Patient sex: F
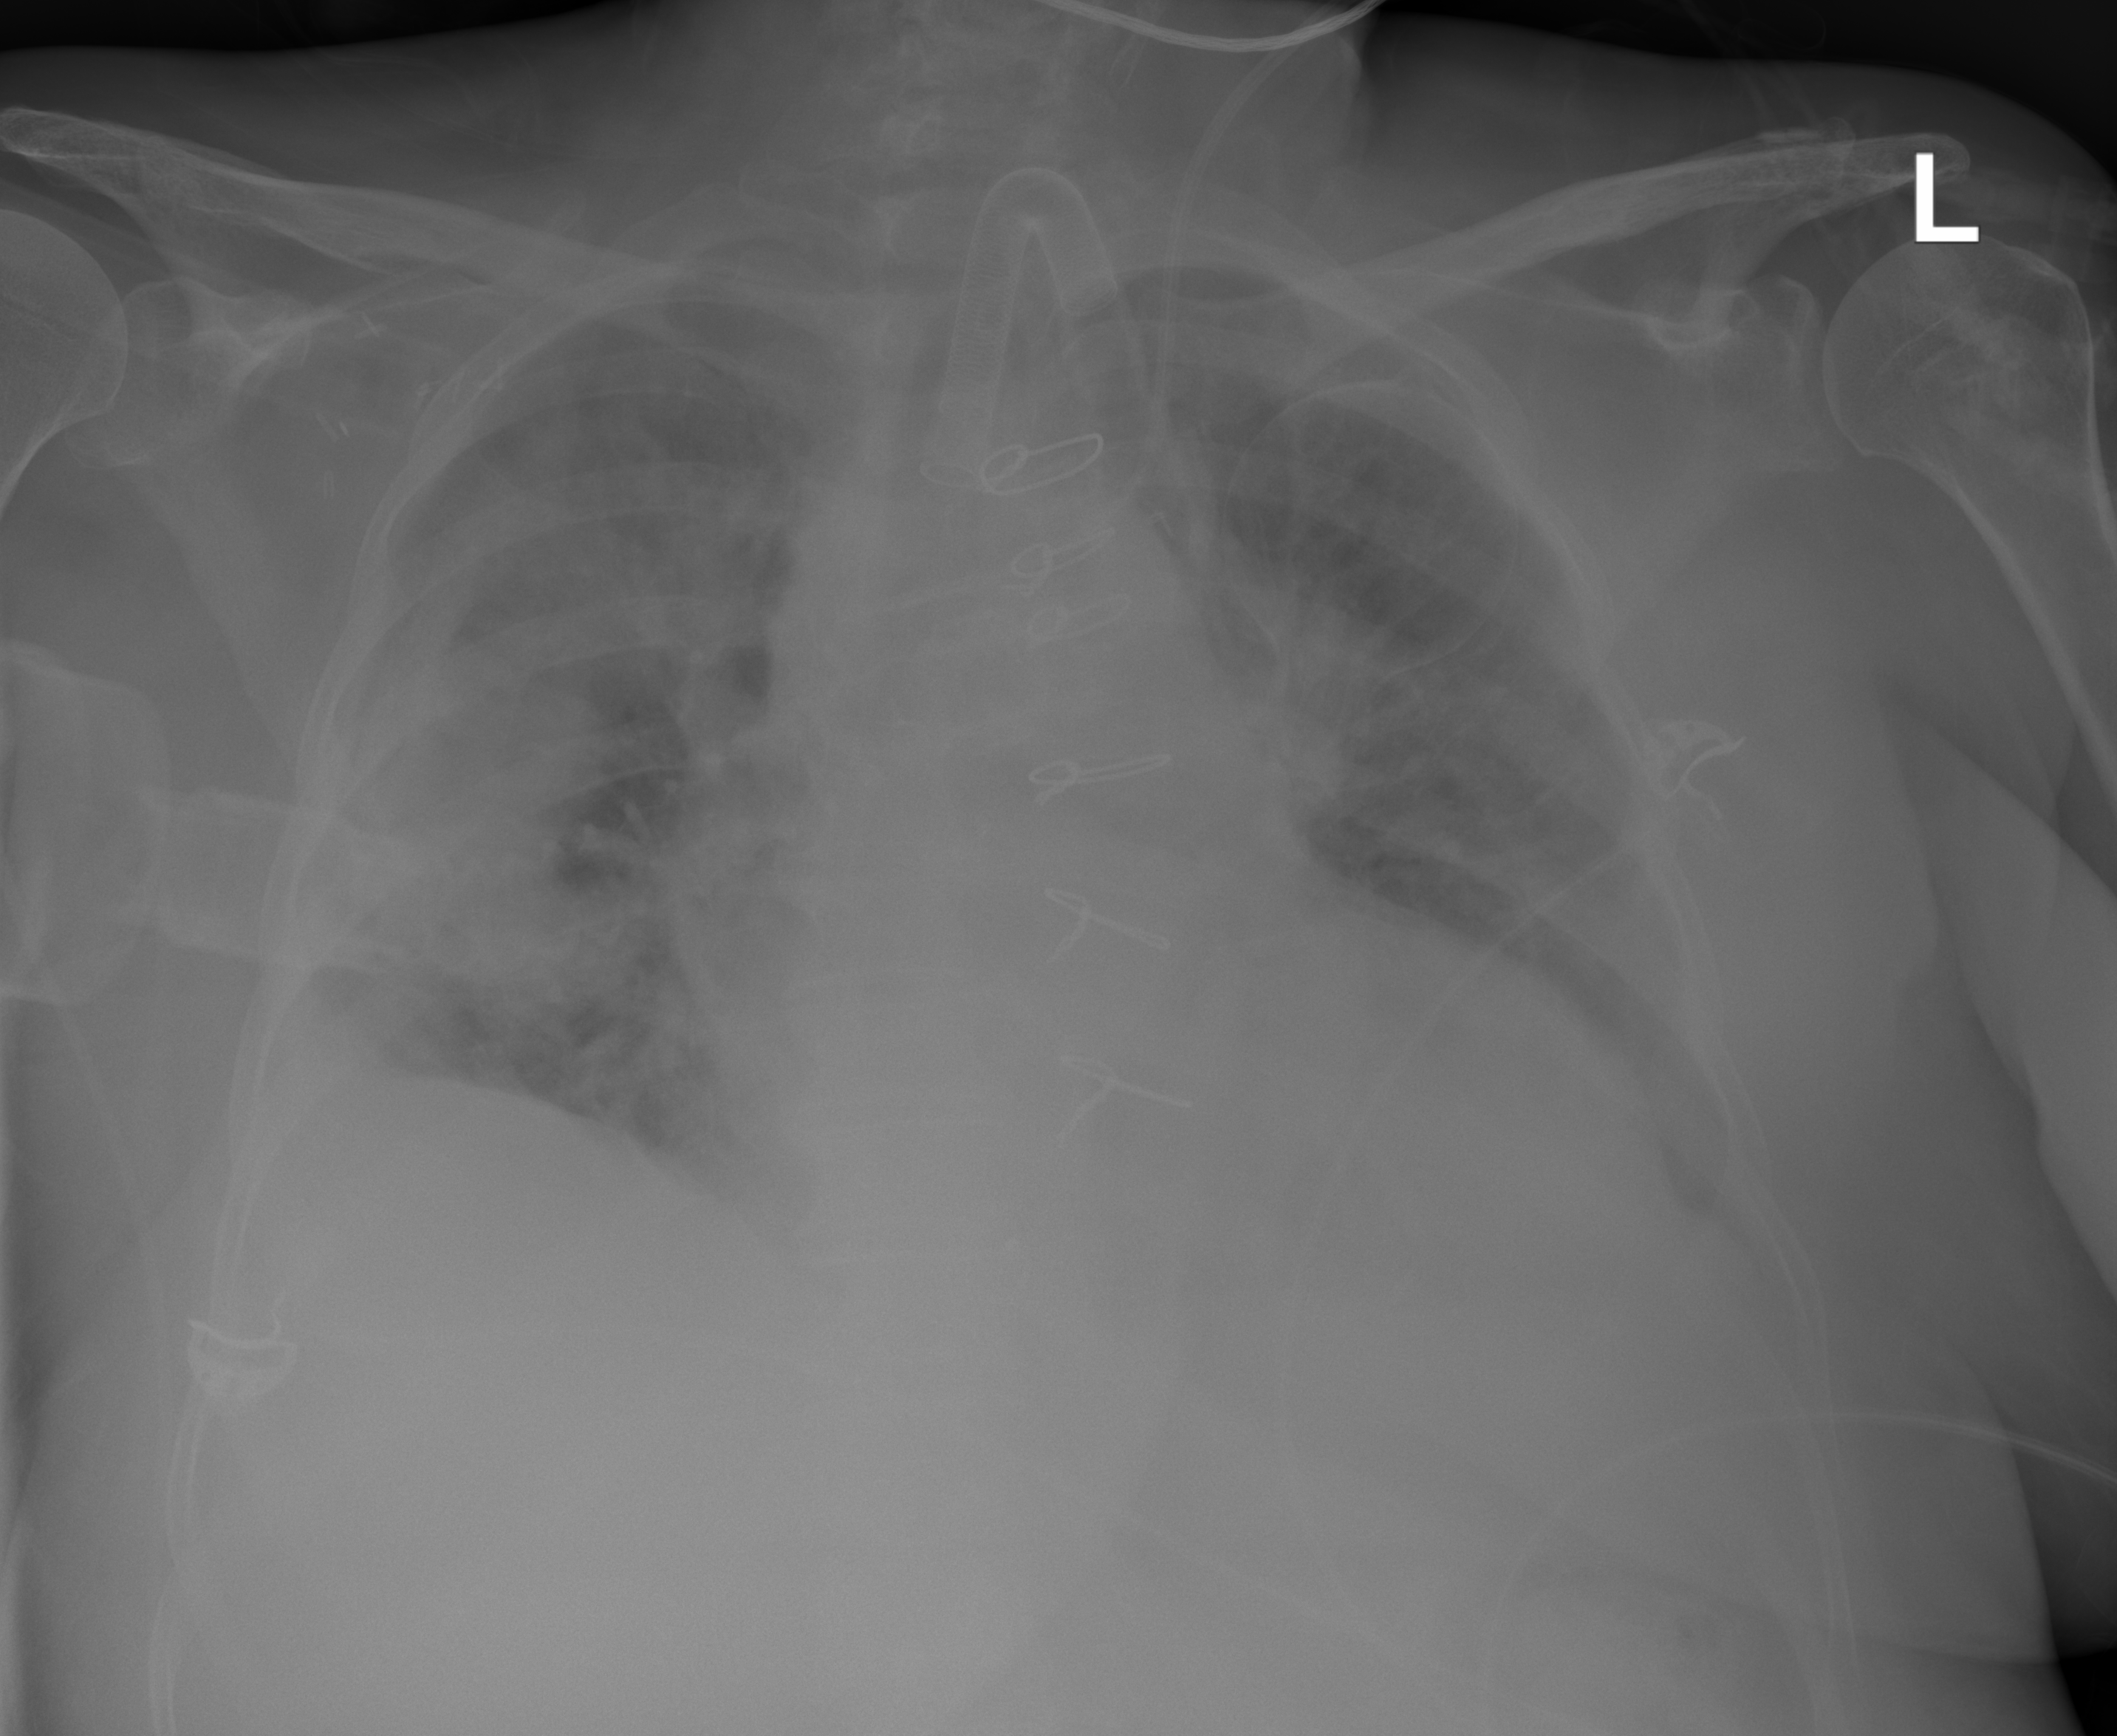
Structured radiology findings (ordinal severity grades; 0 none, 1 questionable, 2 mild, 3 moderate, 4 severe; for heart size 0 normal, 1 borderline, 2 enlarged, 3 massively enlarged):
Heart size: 2
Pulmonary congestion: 2
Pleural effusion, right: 2
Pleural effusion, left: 2
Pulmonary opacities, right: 2
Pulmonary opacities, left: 2
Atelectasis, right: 2
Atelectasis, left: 0